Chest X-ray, PA view. Patient: 59 years old, sex M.
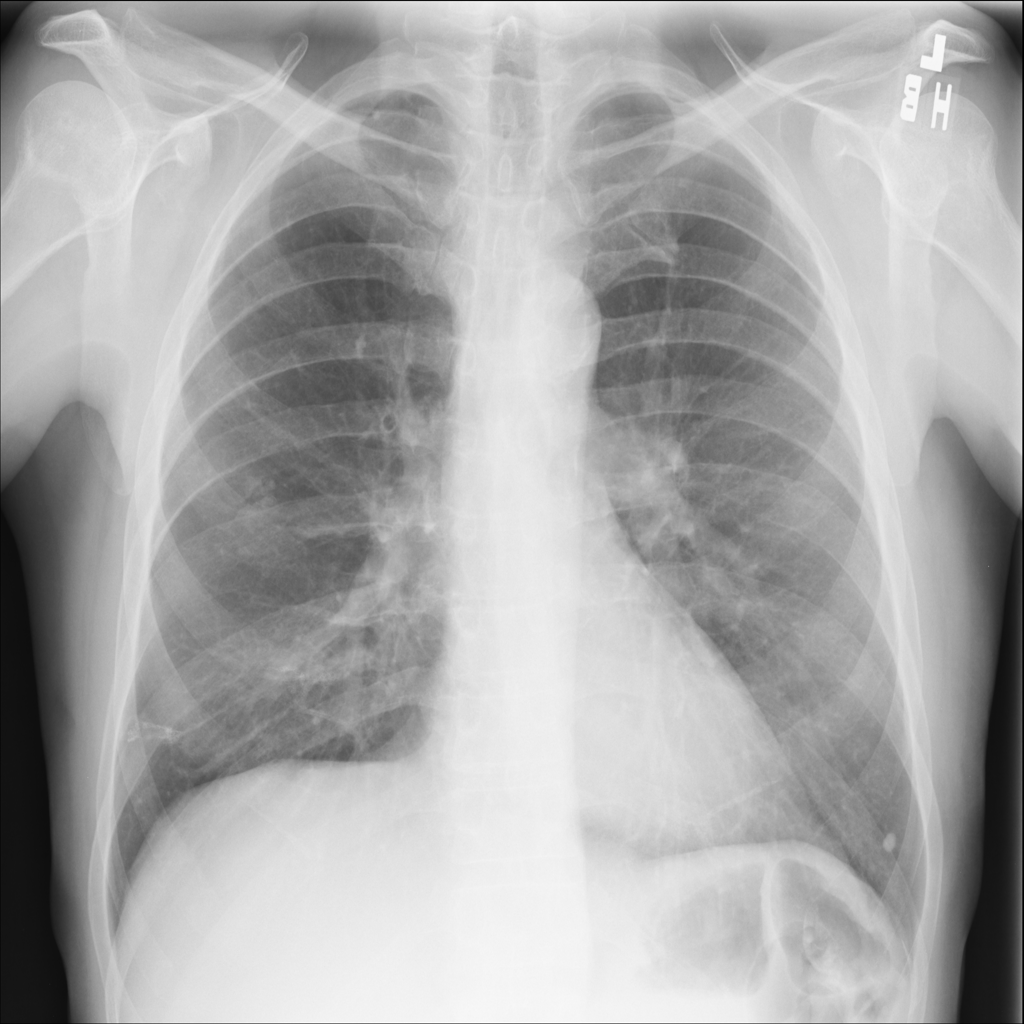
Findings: Infiltration